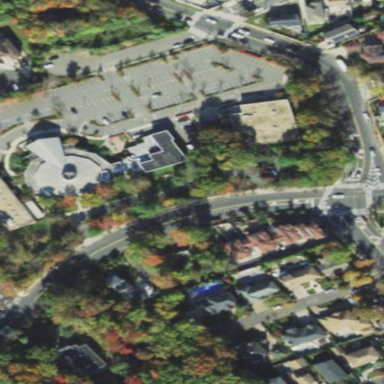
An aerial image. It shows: Building serving as place of worship.